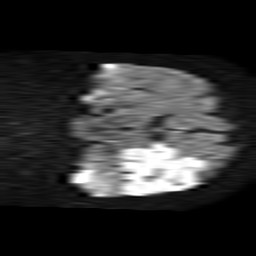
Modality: TRACE
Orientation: coronal
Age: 70
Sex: female
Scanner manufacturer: philips
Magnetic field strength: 1.5 T
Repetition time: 4.6 s
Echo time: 0.08517 s